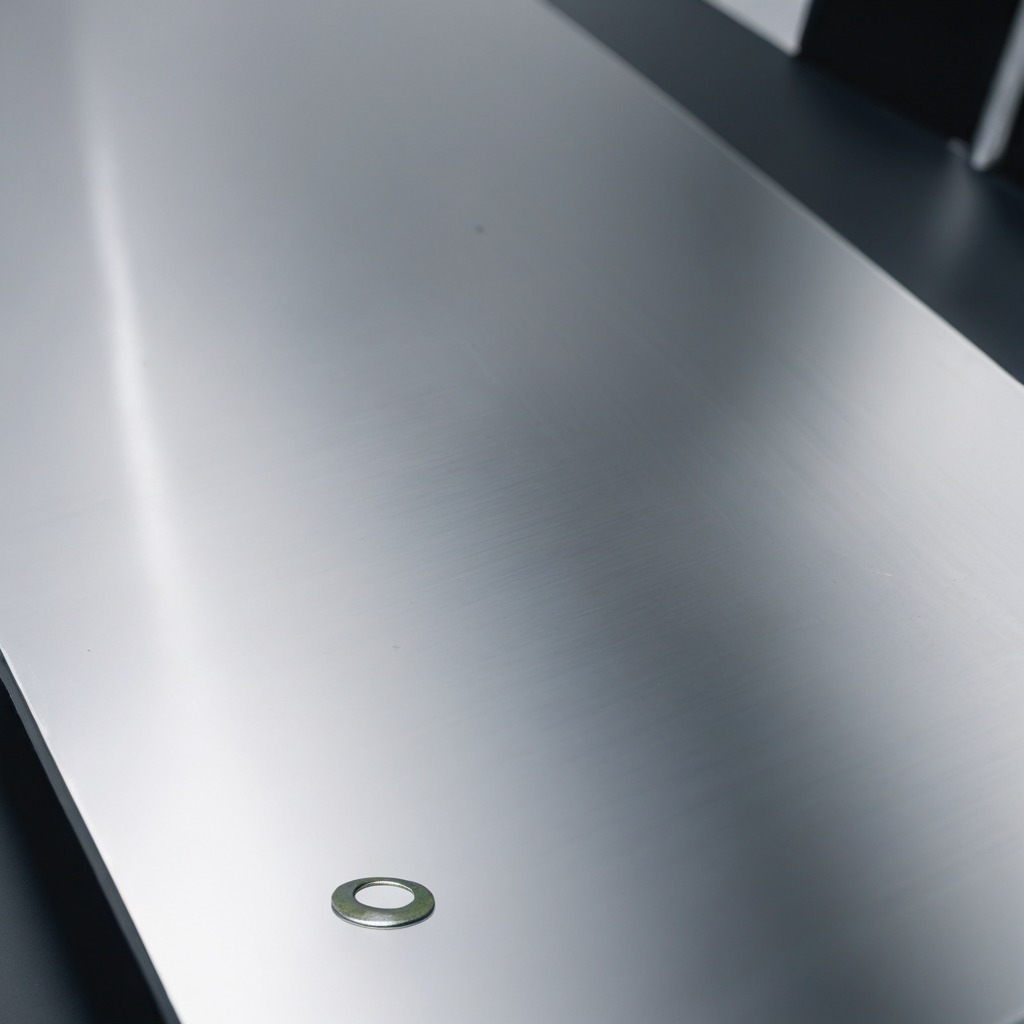
A flat metal washer is lying on a stainless steel table in a high-end prototyping lab.